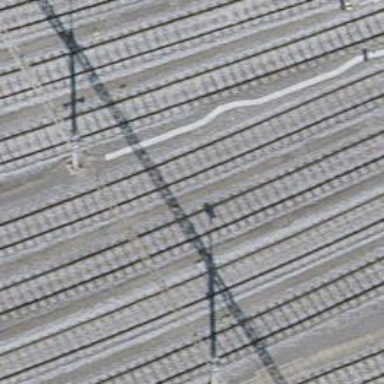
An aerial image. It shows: Railway yard with electrified contact lines.